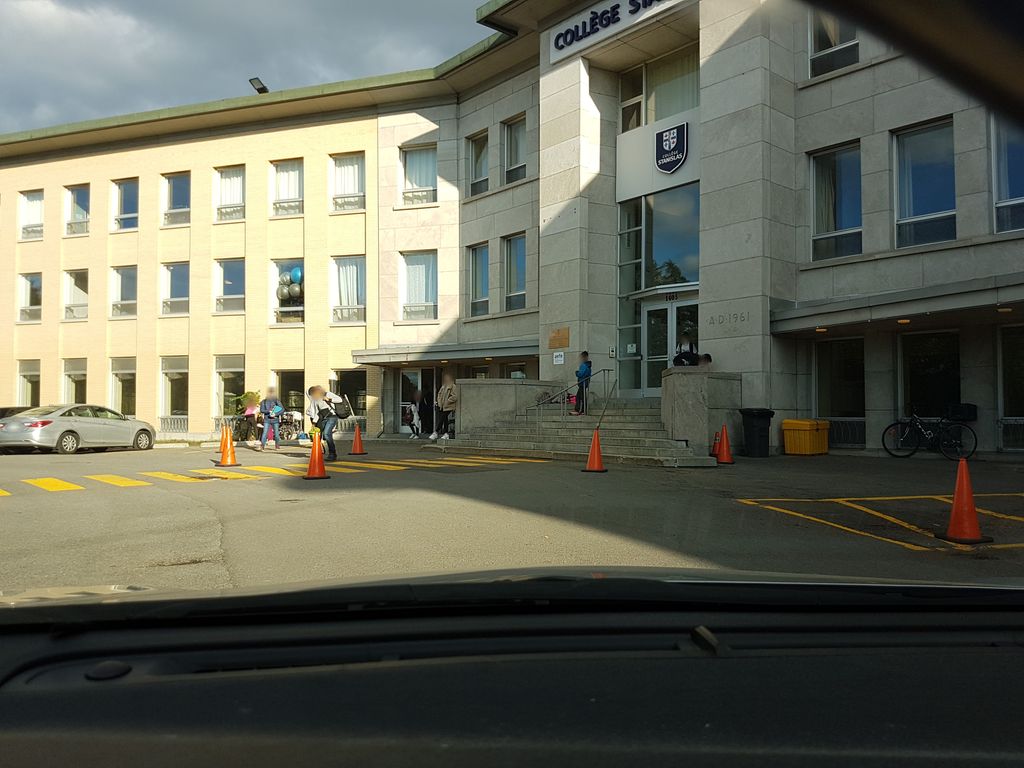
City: quebec_city